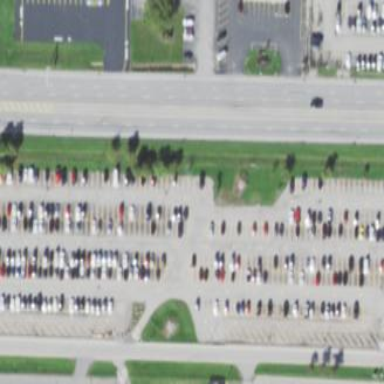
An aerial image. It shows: Parking area with surface.